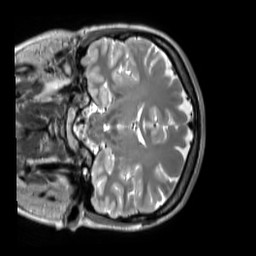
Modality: T2w
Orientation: coronal
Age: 37
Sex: female
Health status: ill
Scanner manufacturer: siemens
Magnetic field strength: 3 T
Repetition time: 2.8 s
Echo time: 0.326 s